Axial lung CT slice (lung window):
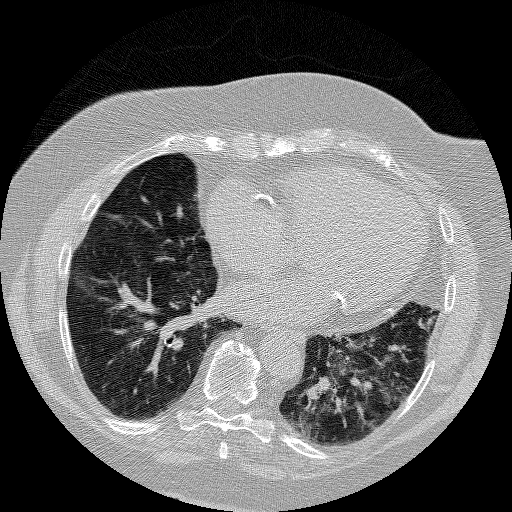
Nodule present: no